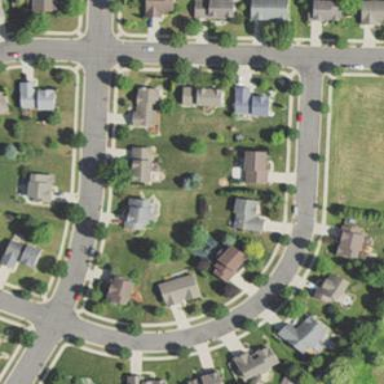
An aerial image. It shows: Sidewalk.